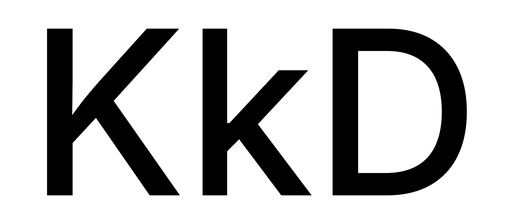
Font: Inter_Medium